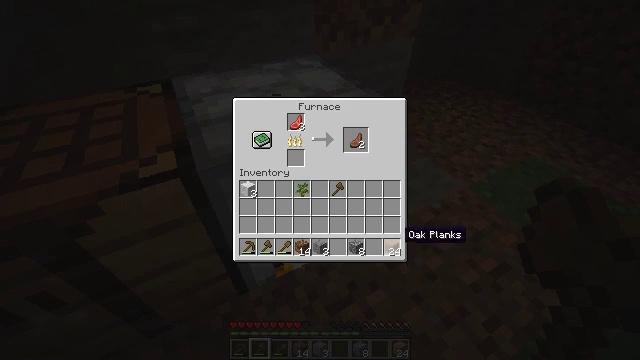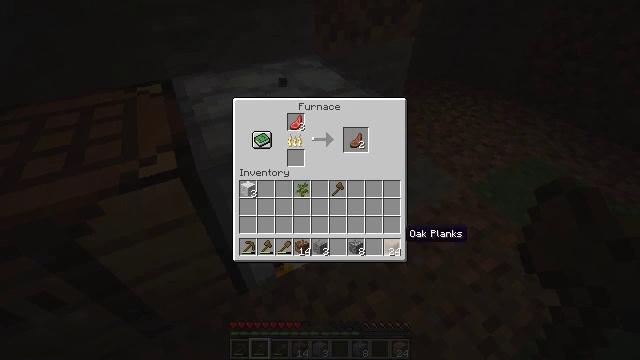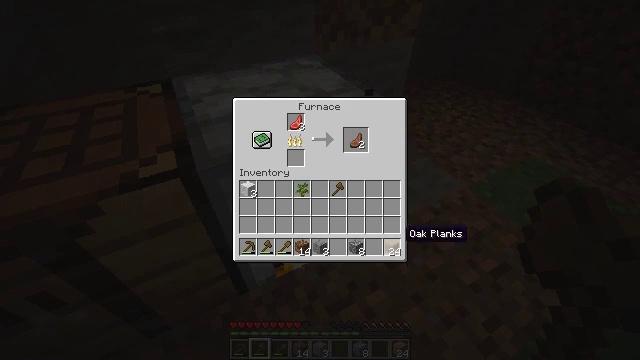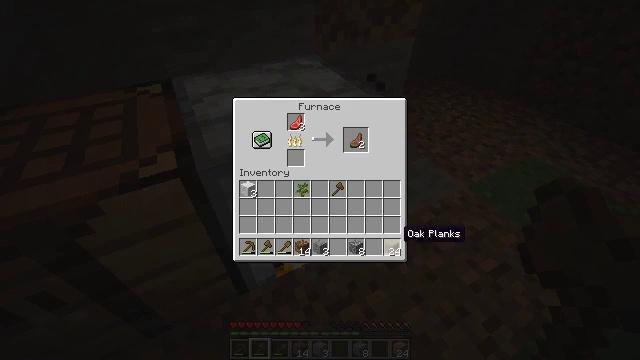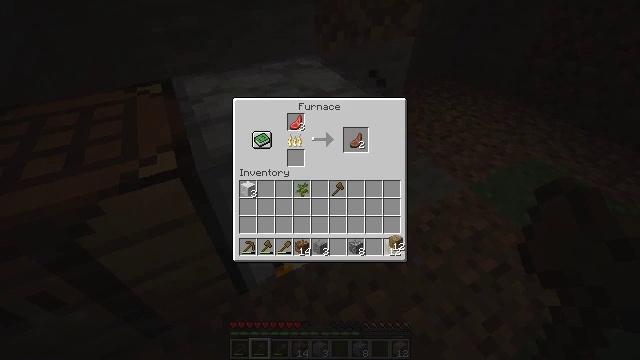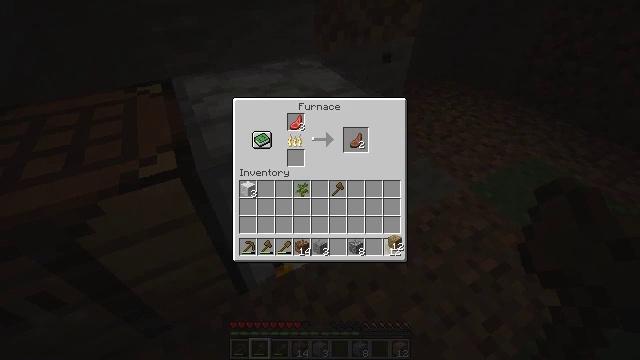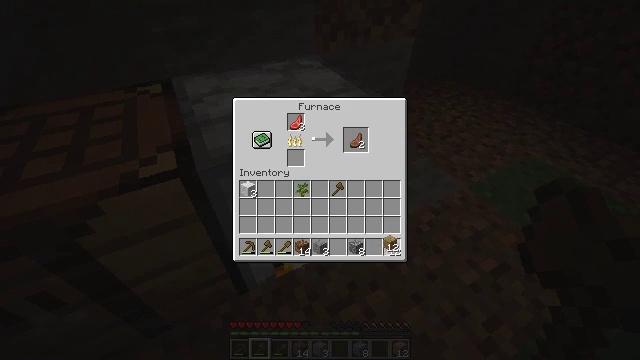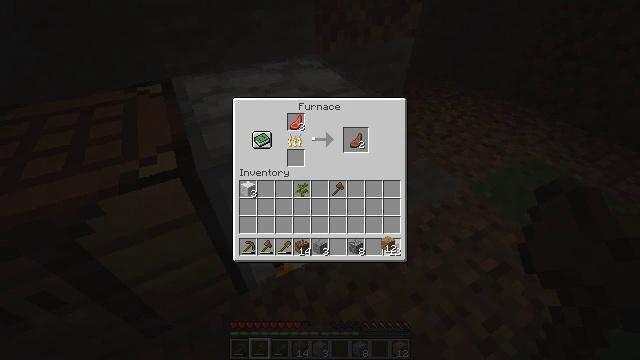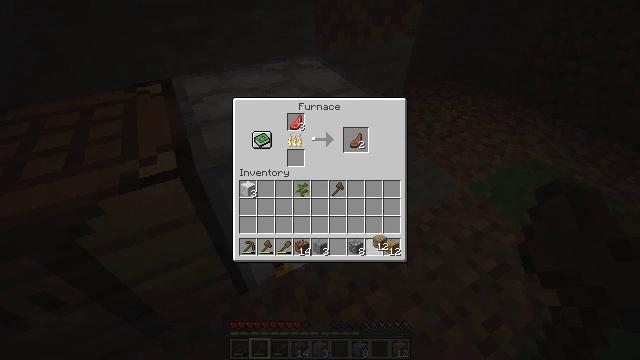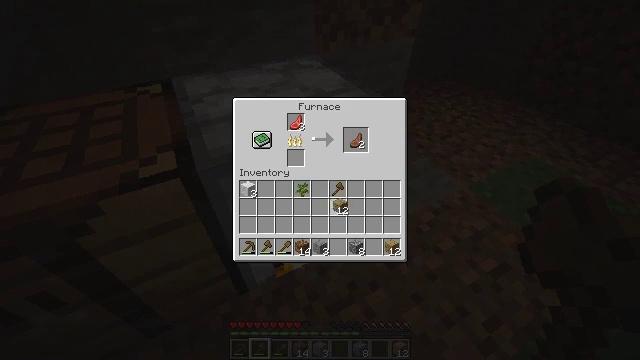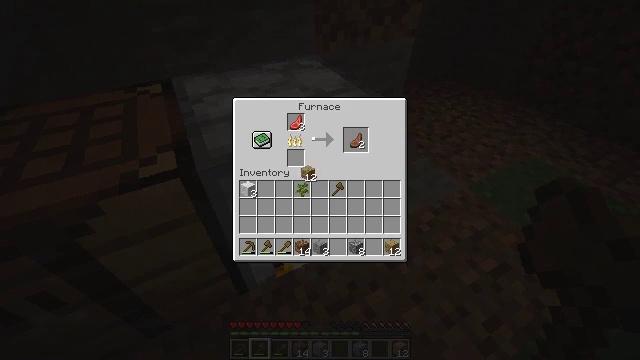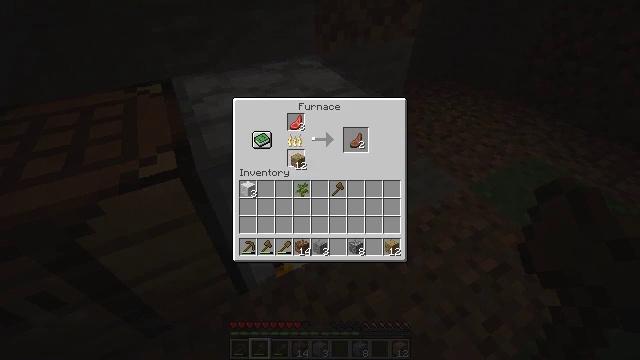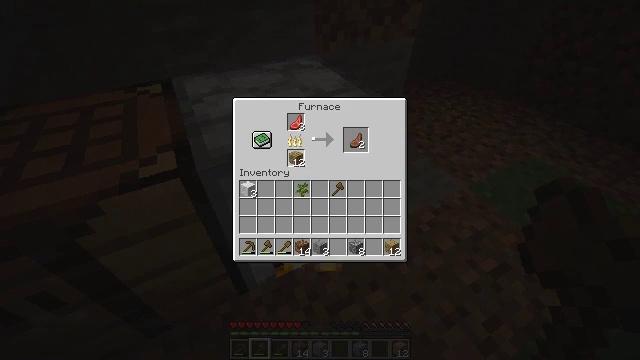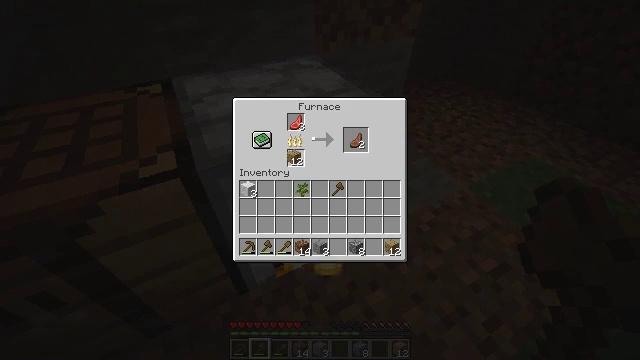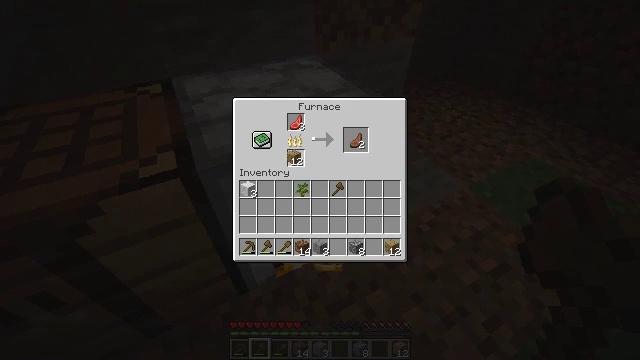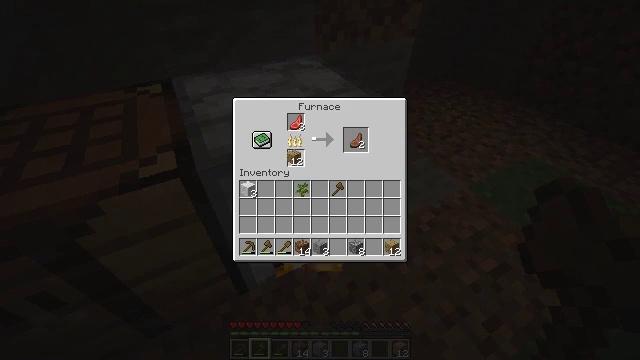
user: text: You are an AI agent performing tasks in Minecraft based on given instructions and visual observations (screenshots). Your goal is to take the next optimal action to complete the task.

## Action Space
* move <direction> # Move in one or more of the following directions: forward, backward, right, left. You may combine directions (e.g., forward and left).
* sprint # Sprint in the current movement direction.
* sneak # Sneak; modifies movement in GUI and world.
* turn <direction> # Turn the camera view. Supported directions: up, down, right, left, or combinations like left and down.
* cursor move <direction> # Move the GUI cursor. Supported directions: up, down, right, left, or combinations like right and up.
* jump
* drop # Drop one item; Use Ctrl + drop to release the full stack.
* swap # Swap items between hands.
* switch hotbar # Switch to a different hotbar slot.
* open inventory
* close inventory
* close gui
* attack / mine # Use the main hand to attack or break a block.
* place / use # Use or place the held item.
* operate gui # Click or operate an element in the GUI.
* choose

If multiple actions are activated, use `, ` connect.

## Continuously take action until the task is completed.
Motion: motion action
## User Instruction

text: Craft the cooked mutton.
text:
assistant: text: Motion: no_op
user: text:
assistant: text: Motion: no_op
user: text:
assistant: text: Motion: no_op
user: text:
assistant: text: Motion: choose
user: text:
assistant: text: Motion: choose
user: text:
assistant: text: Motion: no_op
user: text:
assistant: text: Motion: no_op
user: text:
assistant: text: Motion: cursor move left
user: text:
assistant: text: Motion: cursor move left and up
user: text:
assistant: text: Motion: cursor move left and up
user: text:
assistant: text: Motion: cursor move left and up
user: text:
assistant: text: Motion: no_op
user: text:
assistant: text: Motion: no_op
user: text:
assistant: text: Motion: no_op
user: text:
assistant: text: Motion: no_op
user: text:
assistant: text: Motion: operate gui
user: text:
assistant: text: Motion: operate gui
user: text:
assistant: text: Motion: no_op
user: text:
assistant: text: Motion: no_op
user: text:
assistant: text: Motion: no_op
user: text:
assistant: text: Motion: cursor move right
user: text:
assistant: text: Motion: cursor move right and down
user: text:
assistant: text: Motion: no_op
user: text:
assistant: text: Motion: no_op
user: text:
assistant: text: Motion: no_op
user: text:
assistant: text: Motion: no_op
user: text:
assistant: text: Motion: no_op
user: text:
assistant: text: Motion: cursor move up
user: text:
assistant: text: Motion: cursor move up
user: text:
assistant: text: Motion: no_op